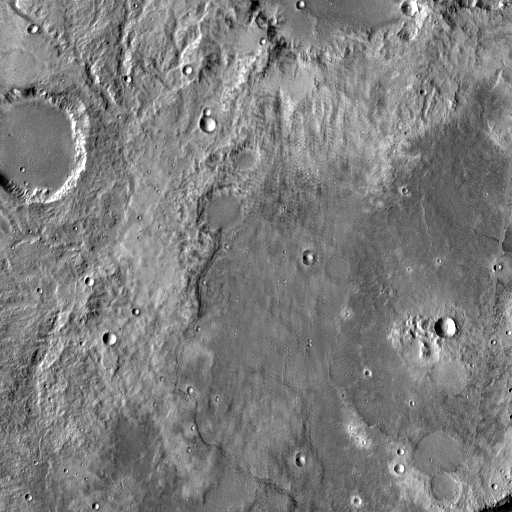
Crater classes present: Background, Other, Buried